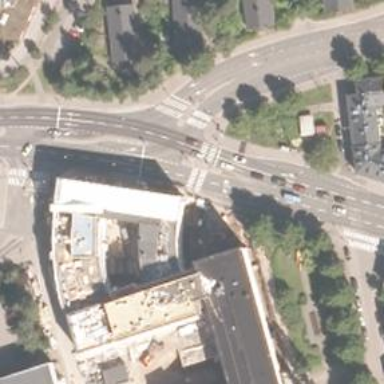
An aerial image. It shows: Secondary road with separate asphalt sidewalks and cycleway.